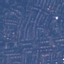
Label: Residential